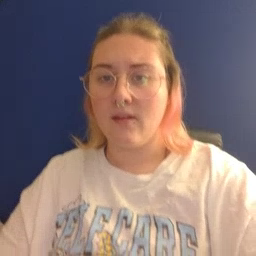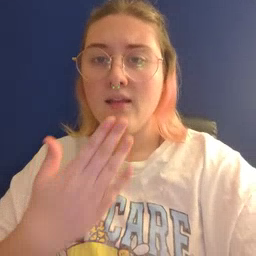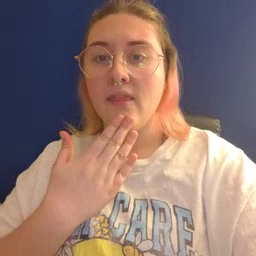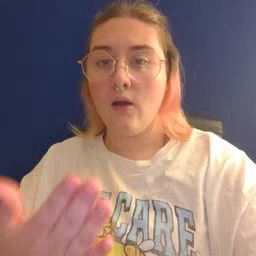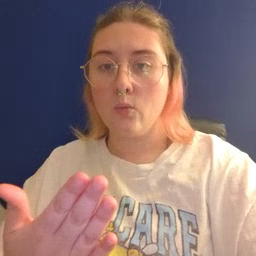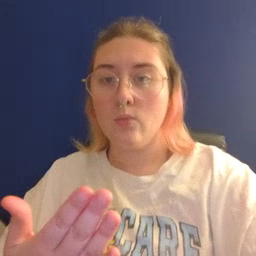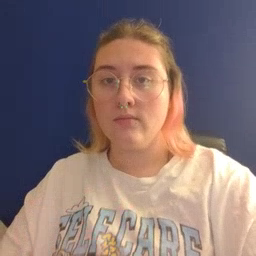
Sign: thankyou